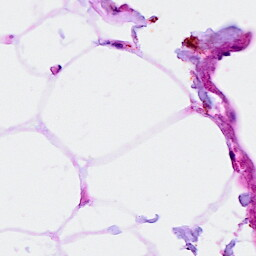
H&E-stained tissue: Breast